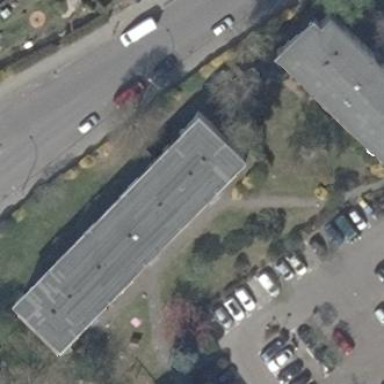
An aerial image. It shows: Apartment building with flat roof.